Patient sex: F
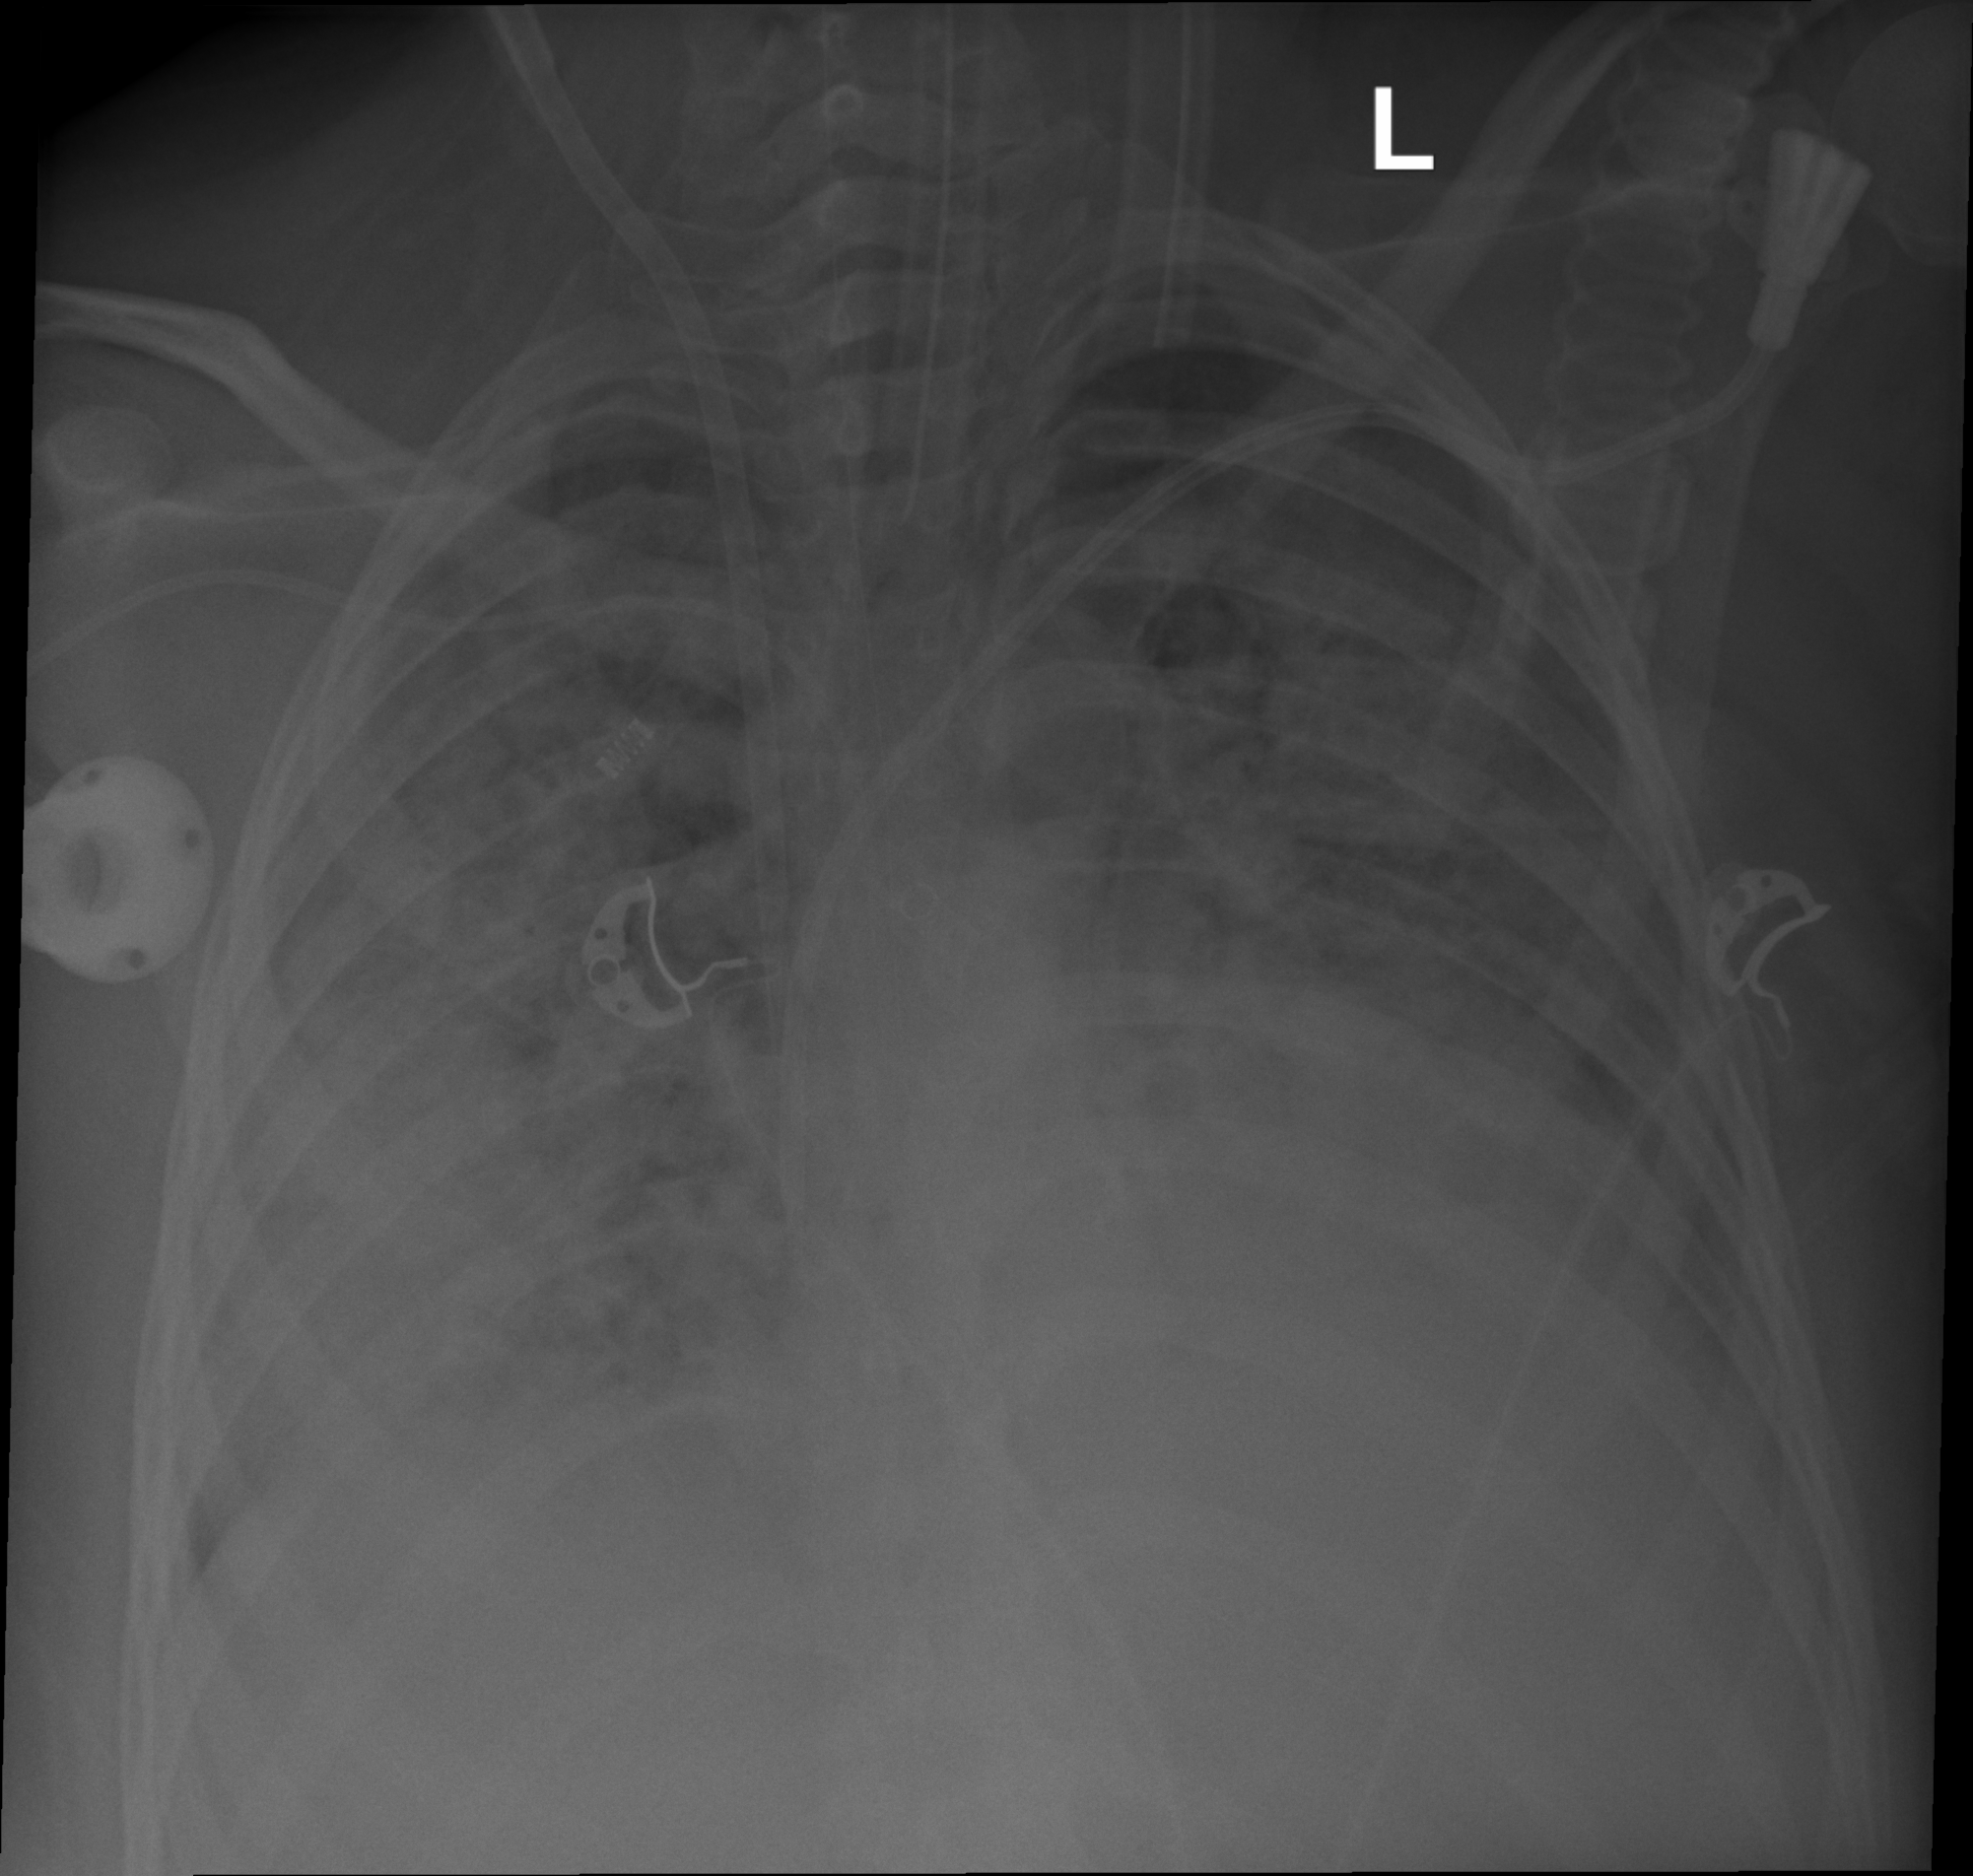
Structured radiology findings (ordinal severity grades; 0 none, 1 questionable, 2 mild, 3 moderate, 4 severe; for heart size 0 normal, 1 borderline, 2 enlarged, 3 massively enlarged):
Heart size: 0
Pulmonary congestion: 0
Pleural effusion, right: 0
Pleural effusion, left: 2
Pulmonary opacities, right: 4
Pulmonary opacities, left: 3
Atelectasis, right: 3
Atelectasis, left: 3